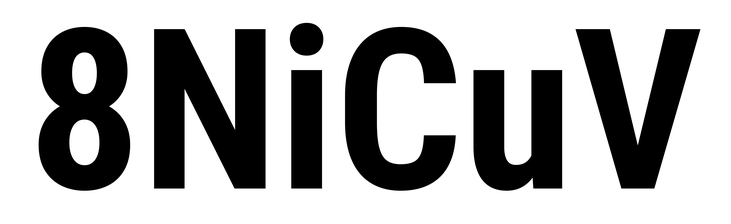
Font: Roboto_Condensed_Bold